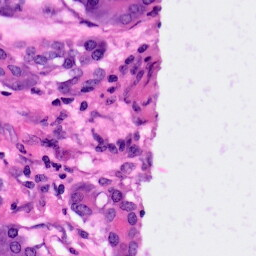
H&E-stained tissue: Pancreatic